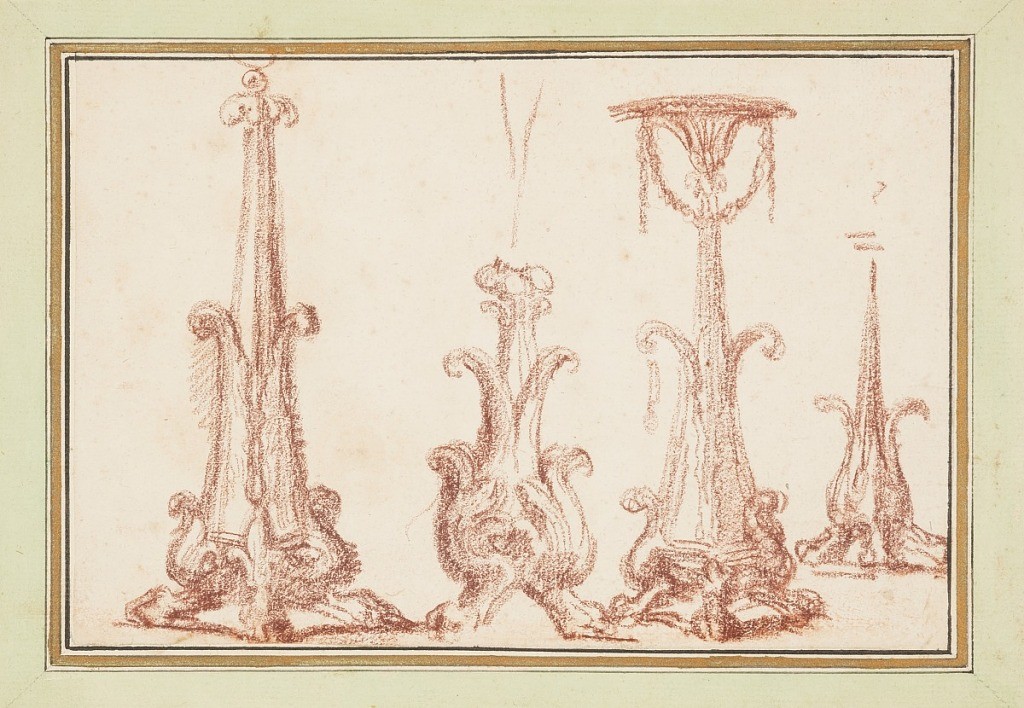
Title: Four plant-like pedestals
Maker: Jean-Robert Ango, French, active in Rome 1759 –1770, d. 1773
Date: ca. 1759–70
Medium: Red chalk on paper
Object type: Drawing
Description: Four plant-like pedestals. All four have curly leaf-like elements and taper toward the top. The third pedestal widens again at the top from which a garland is suspended.